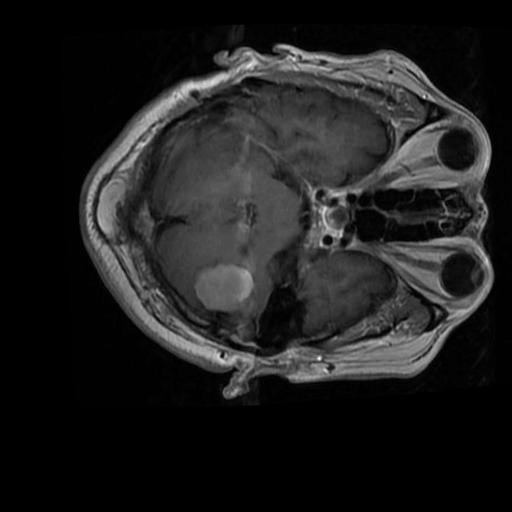
Label: brain_menin